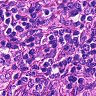
Metastatic tissue present: no